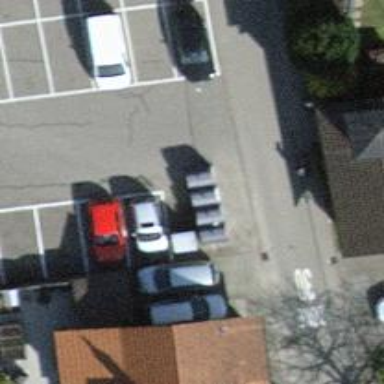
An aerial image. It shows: Recycling container in the area designated for recycling.